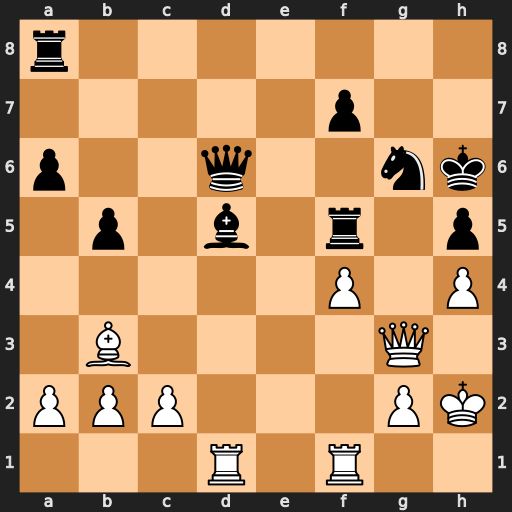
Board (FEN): r7/5p2/p2q2nk/1p1b1r1p/5P1P/1B4Q1/PPP3PK/3R1R2
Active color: w
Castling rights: -
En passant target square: -
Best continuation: Bxd5 Rxd5 Qg5+ Rxg5 hxg5+ Kg7 Rxd6